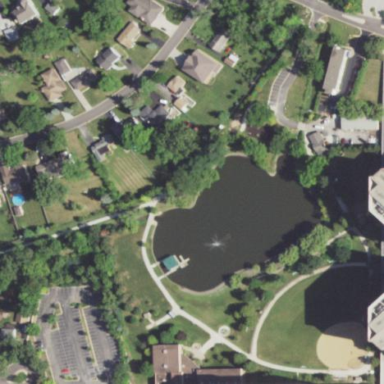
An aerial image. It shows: Lovely park for leisure and relaxation.